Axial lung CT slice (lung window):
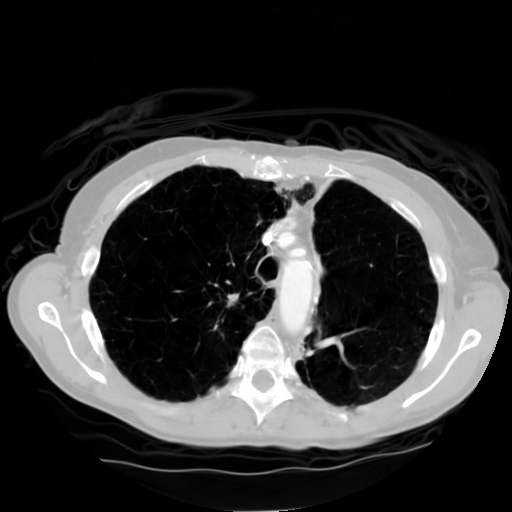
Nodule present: yes
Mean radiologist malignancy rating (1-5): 3